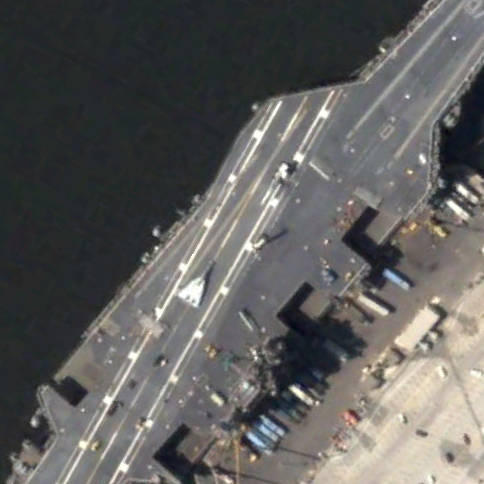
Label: KittyHawk-class_aircraft_carrier